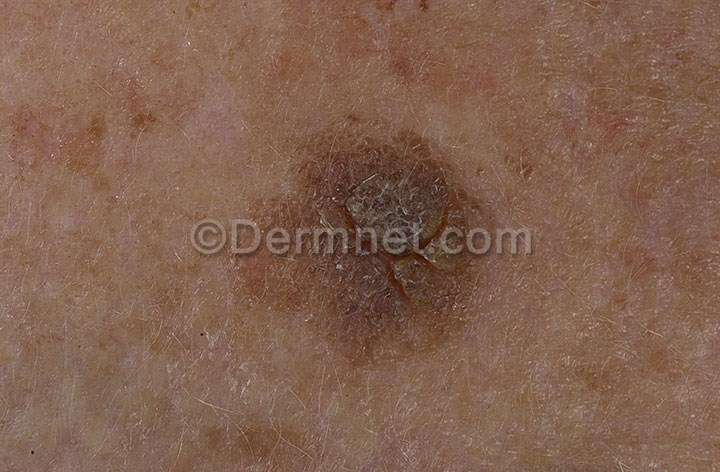
Disease: Seborrheic Keratoses and other Benign Tumors